Interaction volume radius: 10 \u00c5
Interaction volume height: 30 \u00c5
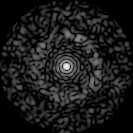
Disorder parameter: 0.8395